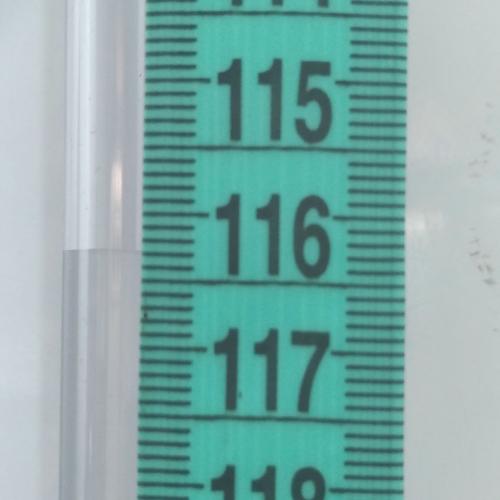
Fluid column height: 116.3 cm